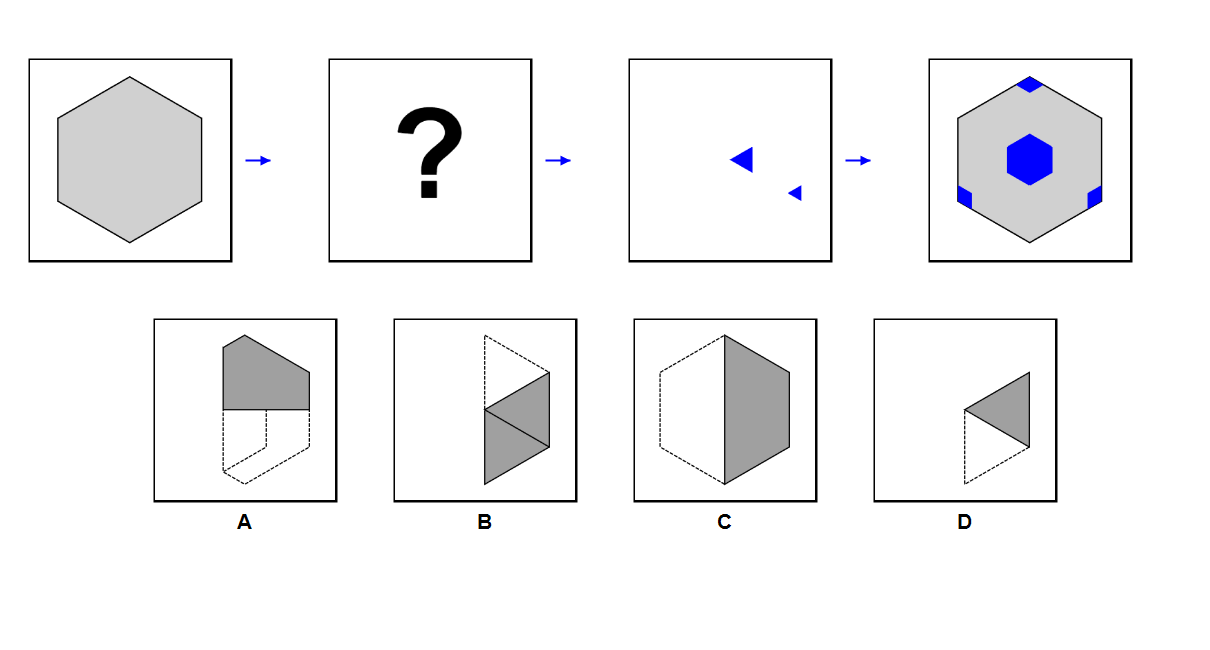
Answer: A